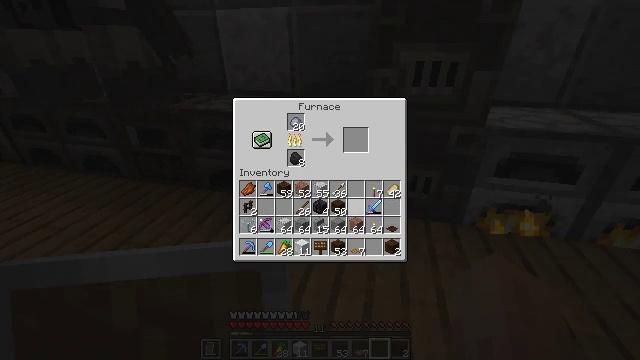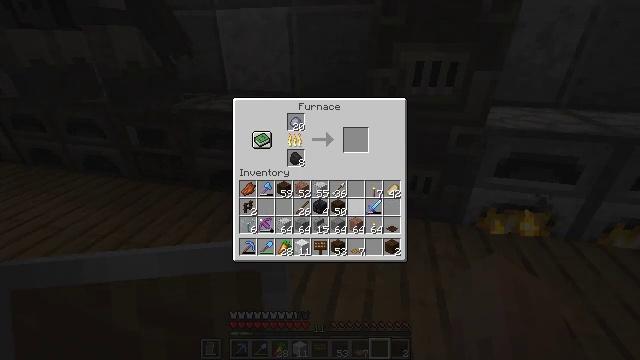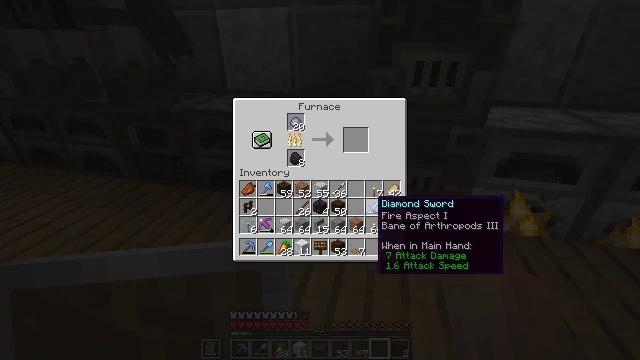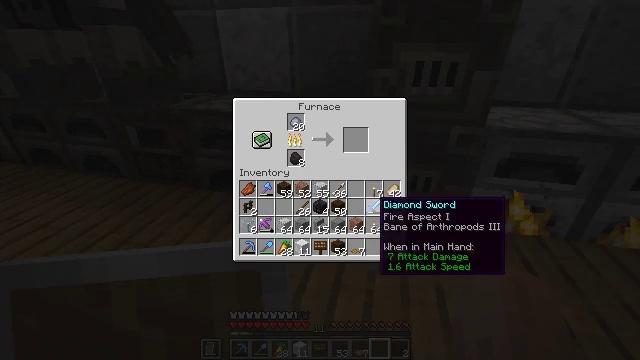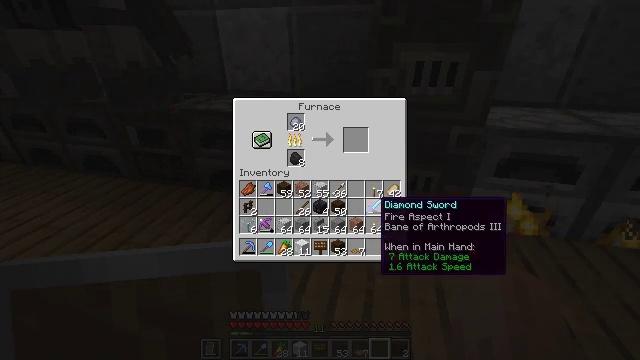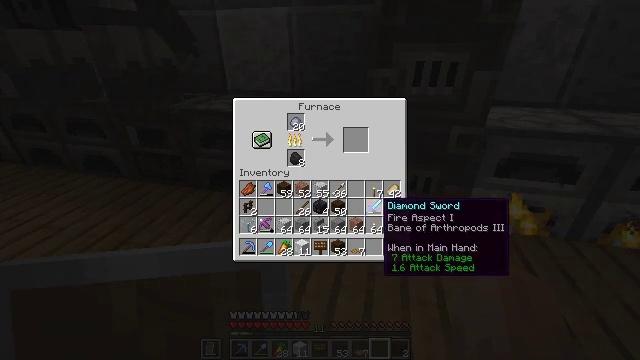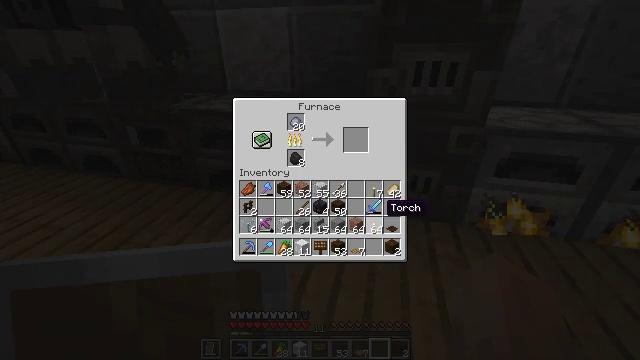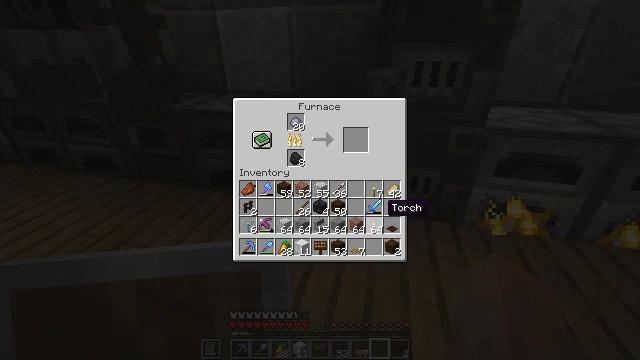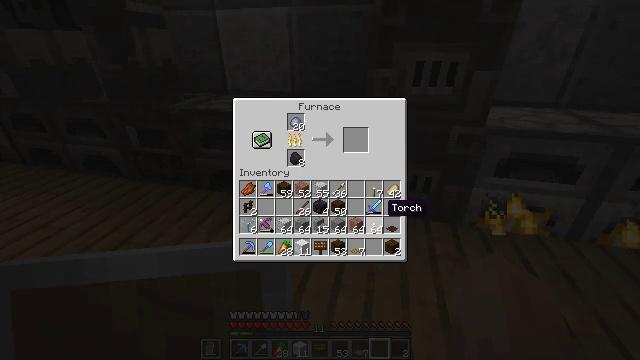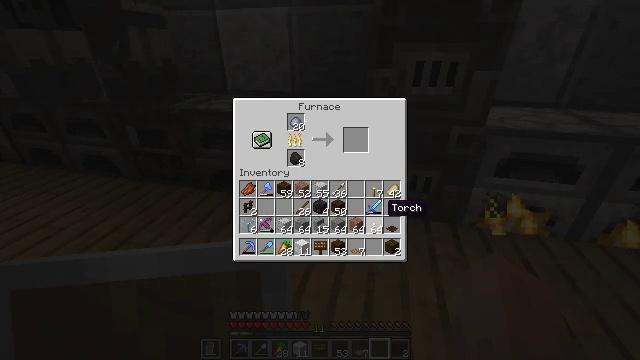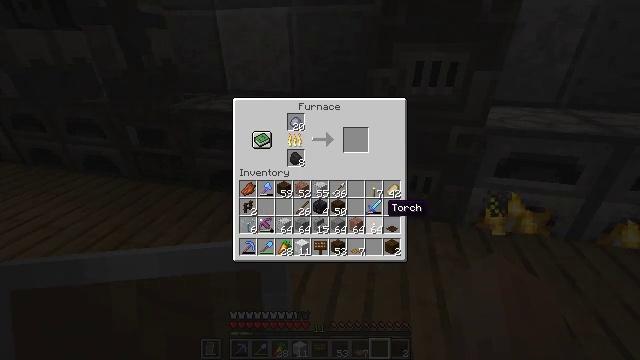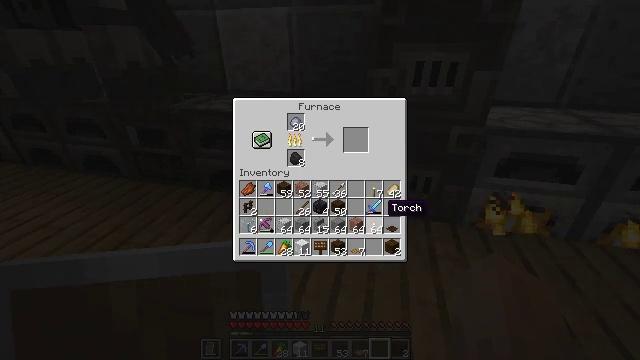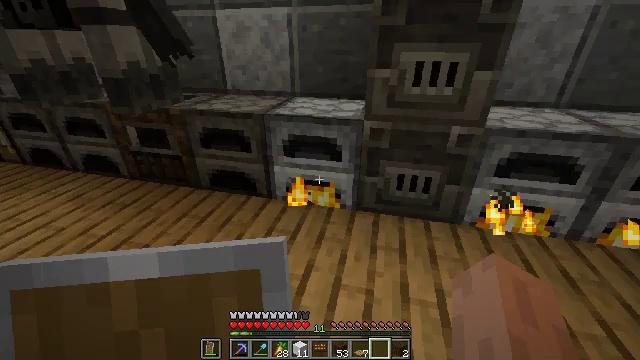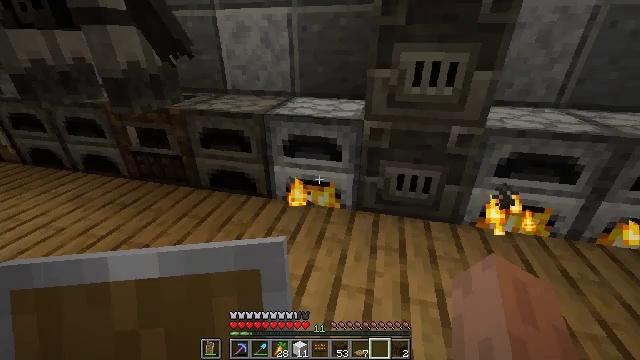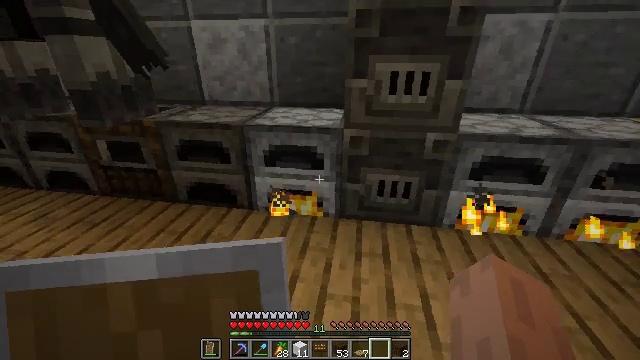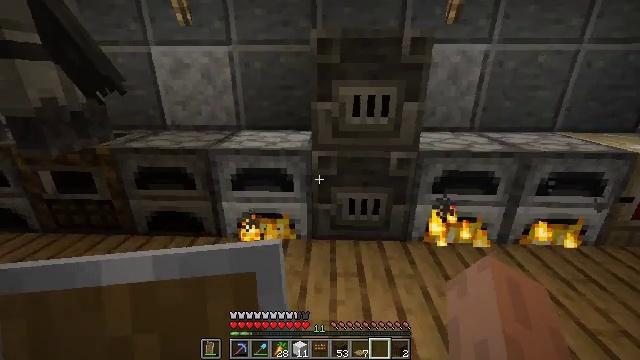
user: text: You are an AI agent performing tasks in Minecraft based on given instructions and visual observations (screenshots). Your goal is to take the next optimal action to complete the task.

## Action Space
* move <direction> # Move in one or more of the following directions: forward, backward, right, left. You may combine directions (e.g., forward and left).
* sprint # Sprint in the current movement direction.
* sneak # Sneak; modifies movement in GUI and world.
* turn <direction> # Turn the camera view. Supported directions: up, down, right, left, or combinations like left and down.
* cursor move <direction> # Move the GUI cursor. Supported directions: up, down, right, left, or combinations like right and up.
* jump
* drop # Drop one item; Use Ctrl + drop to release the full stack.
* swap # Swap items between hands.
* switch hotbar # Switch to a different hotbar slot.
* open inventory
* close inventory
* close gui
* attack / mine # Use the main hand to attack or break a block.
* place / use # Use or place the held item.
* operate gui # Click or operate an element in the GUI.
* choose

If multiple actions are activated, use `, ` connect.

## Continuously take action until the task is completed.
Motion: motion action
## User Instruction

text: Collect the polished andesite by holding left button.
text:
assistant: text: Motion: cursor move right
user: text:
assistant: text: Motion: cursor move right
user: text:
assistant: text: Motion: no_op
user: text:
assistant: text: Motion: no_op
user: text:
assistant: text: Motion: no_op
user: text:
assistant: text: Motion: no_op
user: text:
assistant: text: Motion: no_op
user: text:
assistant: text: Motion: no_op
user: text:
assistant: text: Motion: no_op
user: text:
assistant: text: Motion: no_op
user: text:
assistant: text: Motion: no_op
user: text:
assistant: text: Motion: no_op
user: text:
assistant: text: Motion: close gui
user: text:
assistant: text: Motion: turn right and up
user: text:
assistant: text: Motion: turn right and up
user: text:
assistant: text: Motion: turn right and up
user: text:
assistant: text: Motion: no_op
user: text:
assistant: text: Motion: move back, turn right
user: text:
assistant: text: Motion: move back, turn right
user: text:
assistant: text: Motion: move back, turn right
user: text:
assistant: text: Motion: turn right
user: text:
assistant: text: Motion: move forward, turn right
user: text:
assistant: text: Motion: move forward
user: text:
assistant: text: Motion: move forward, turn down, use / place
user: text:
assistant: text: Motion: use / place
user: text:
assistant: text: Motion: use / place
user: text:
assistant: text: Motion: no_op
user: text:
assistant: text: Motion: no_op
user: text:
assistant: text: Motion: open gui
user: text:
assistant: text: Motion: no_op